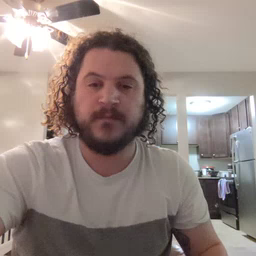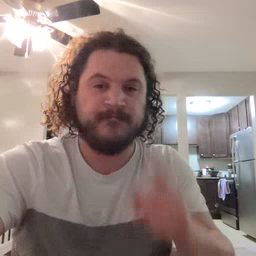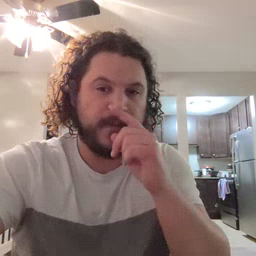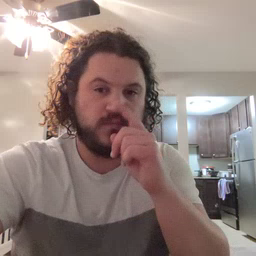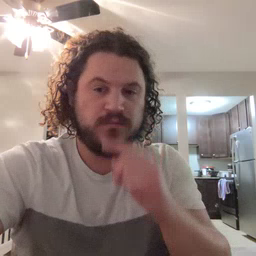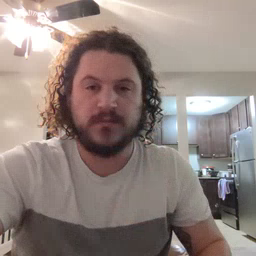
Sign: mouse